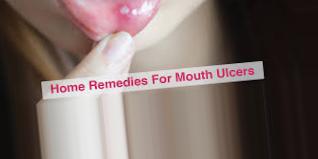
Condition: Mouth Ulcer